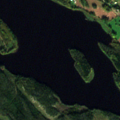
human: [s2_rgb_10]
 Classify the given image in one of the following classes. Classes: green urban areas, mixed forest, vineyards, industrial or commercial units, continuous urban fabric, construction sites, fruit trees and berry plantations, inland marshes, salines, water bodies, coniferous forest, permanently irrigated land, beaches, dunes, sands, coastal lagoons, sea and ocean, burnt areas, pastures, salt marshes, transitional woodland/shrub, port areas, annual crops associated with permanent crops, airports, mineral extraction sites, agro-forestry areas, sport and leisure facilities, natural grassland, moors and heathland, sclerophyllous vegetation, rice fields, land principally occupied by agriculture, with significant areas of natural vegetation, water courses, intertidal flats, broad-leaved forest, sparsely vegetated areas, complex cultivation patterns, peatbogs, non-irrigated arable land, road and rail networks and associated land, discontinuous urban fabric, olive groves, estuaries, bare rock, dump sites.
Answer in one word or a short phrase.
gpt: non-irrigated arable land, land principally occupied by agriculture, with significant areas of natural vegetation, coniferous forest, mixed forest, water bodies